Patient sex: F
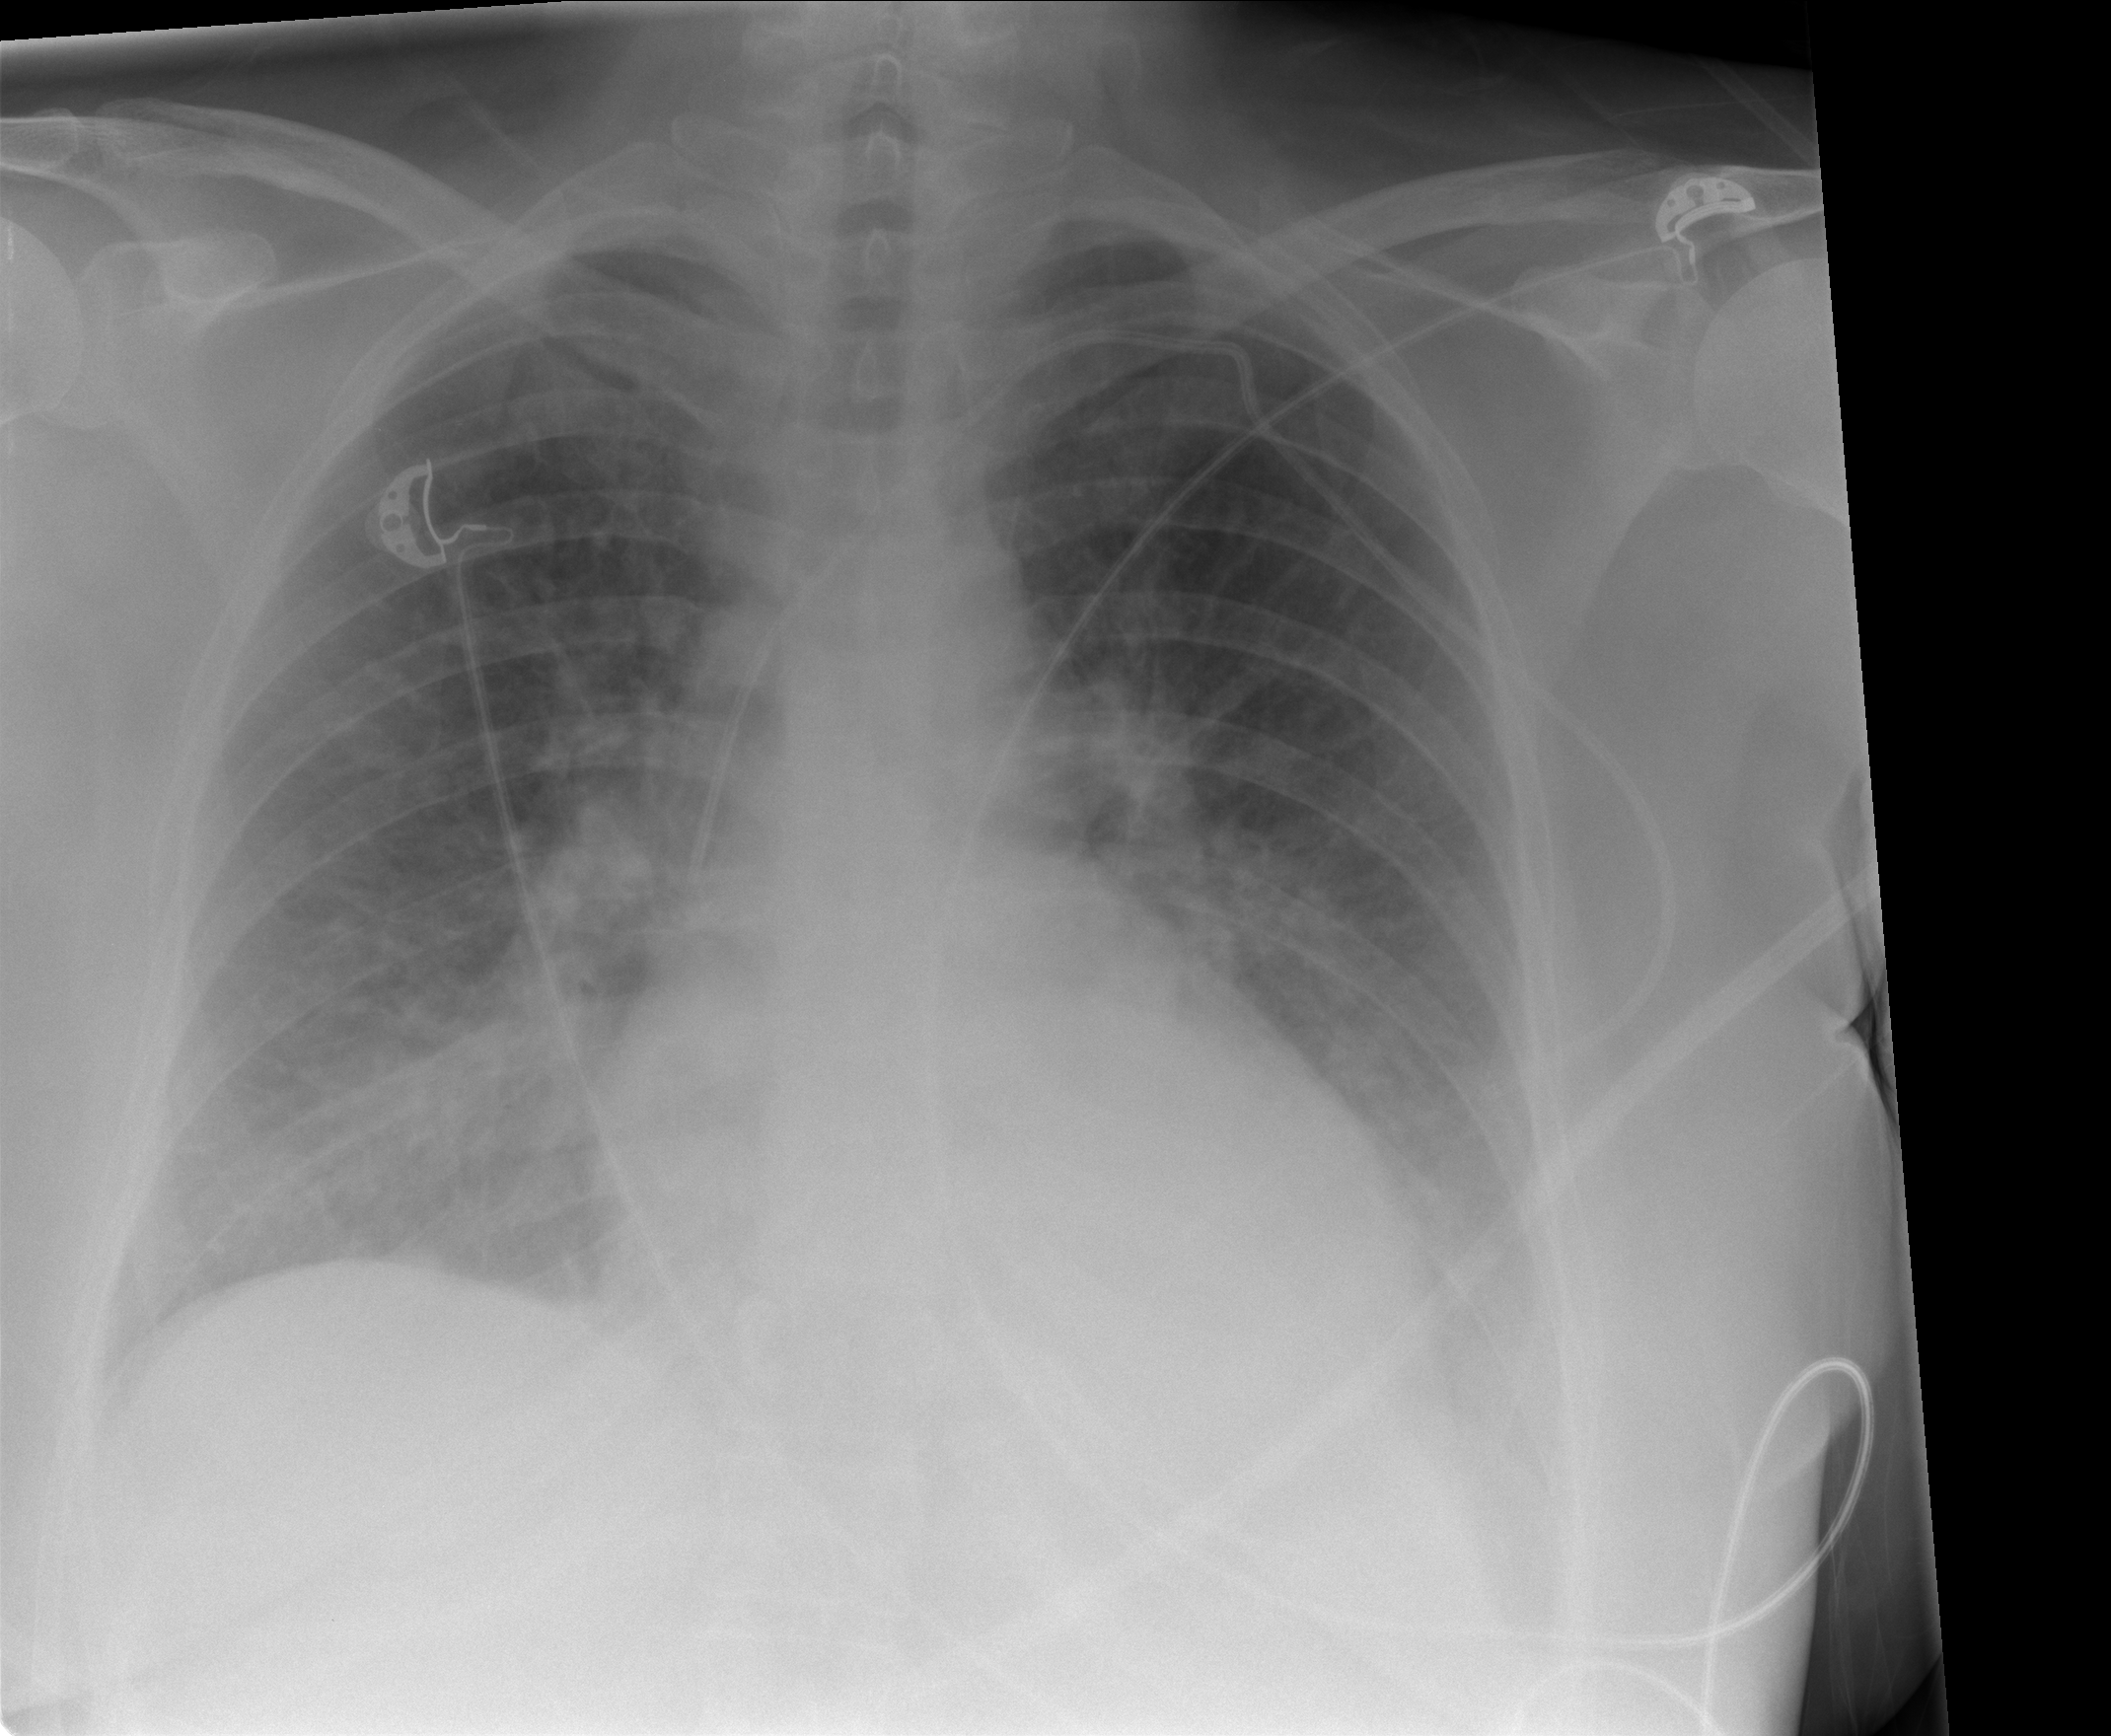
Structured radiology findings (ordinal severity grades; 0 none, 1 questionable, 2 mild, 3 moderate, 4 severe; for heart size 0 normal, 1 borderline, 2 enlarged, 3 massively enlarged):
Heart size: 2
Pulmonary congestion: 2
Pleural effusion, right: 0
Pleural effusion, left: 0
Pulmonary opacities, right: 0
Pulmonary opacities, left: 0
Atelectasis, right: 0
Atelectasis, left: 0